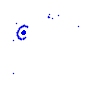
Particle: electron